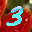
Label: 3